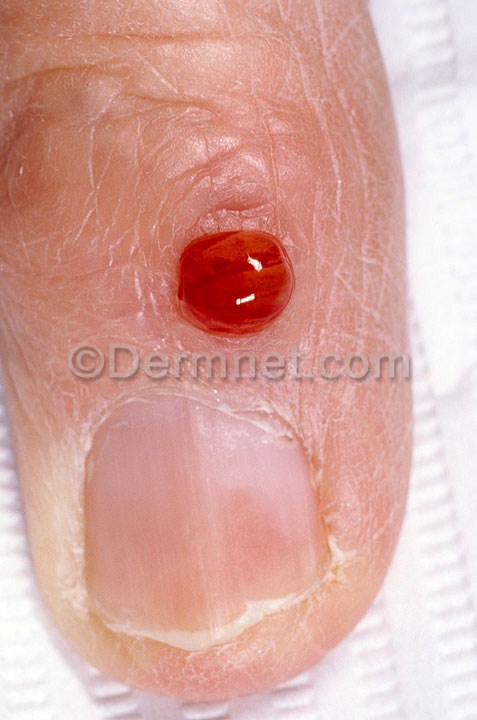
Disease: Nail Fungus and other Nail Disease